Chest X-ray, AP view. Patient: 25 years old, sex F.
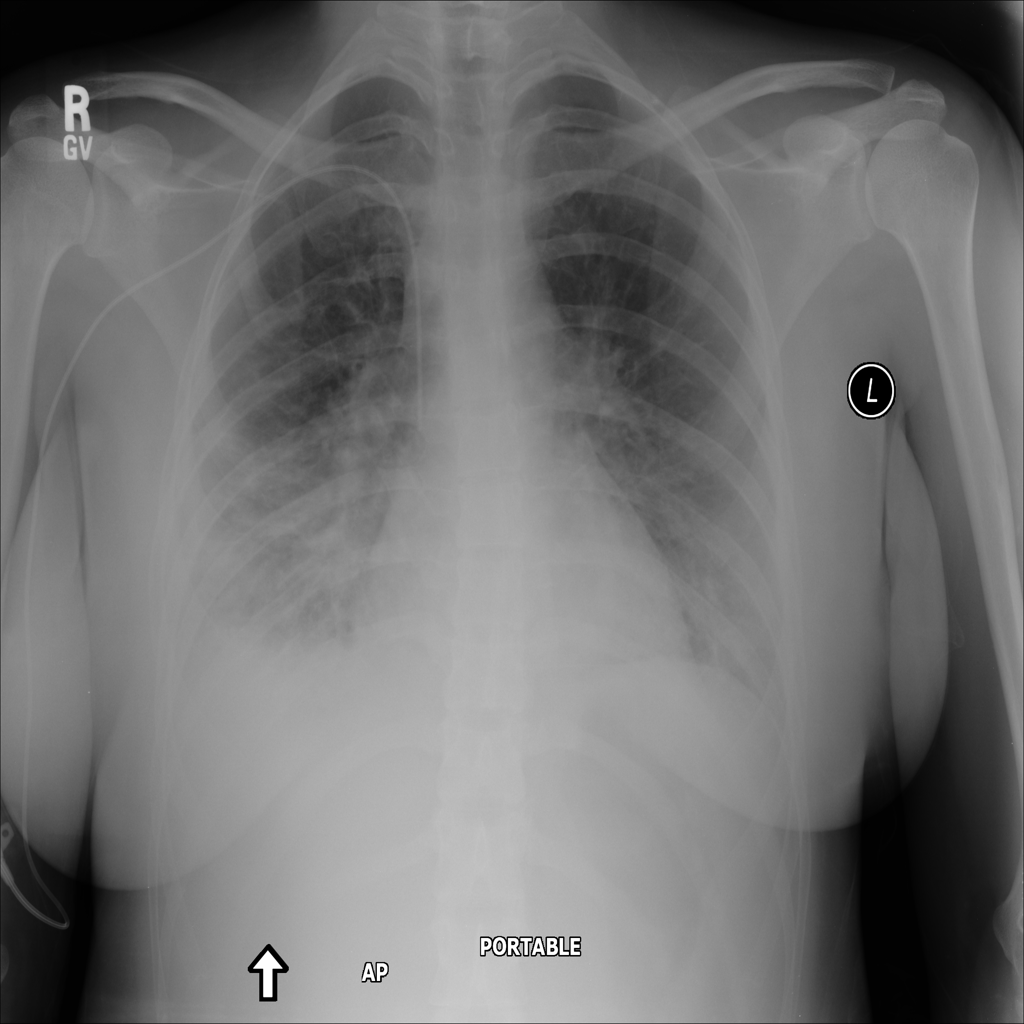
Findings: No Finding